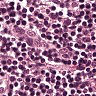
Metastatic tissue present: no